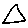
Label: triangle